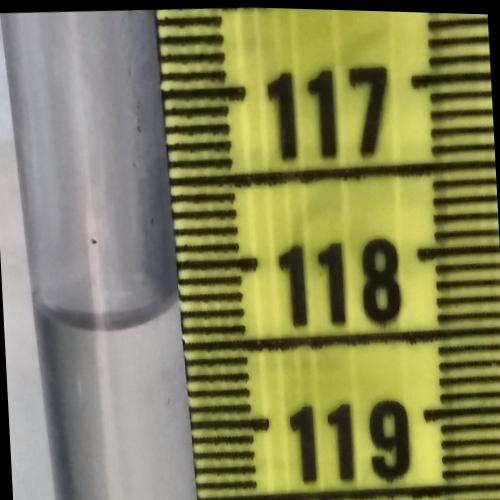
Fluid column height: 118.3 cm